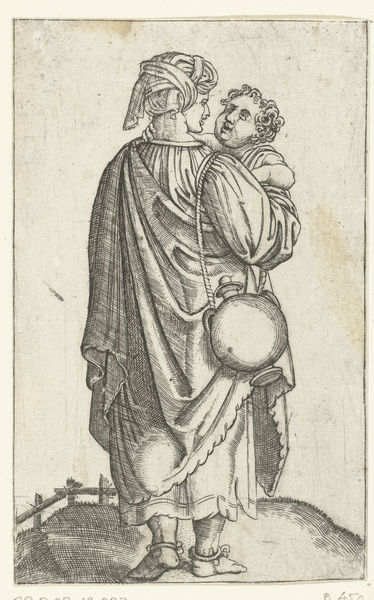
Titel: Vrouw met tulband of hoofddoek en kruik draagt kind op arm
Künstler: Marcantonio Raimondi
Standort: Amsterdam
Institution: Rijksmuseum
Schlagwörter: mann, umhang, weiß, grau, profil, rücken, schwarz, zeichnung, zaun, flasche, falten, gesicht, tragen, hügel, fransen, gewand, mantel, kind, mutter, locken, kopfbedeckung, nacken, faltenwurf, barfuss, seil, schwarzweiss, radierung, stich, fleck, gehend, heiliger, bänder, kupferstich, turban, sohn, tragend, trägt, falten#, fußkettchen